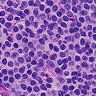
Metastatic tissue present: no